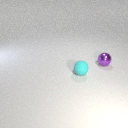
small purple metal sphere behind small cyan rubber sphere